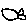
Label: fish